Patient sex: F
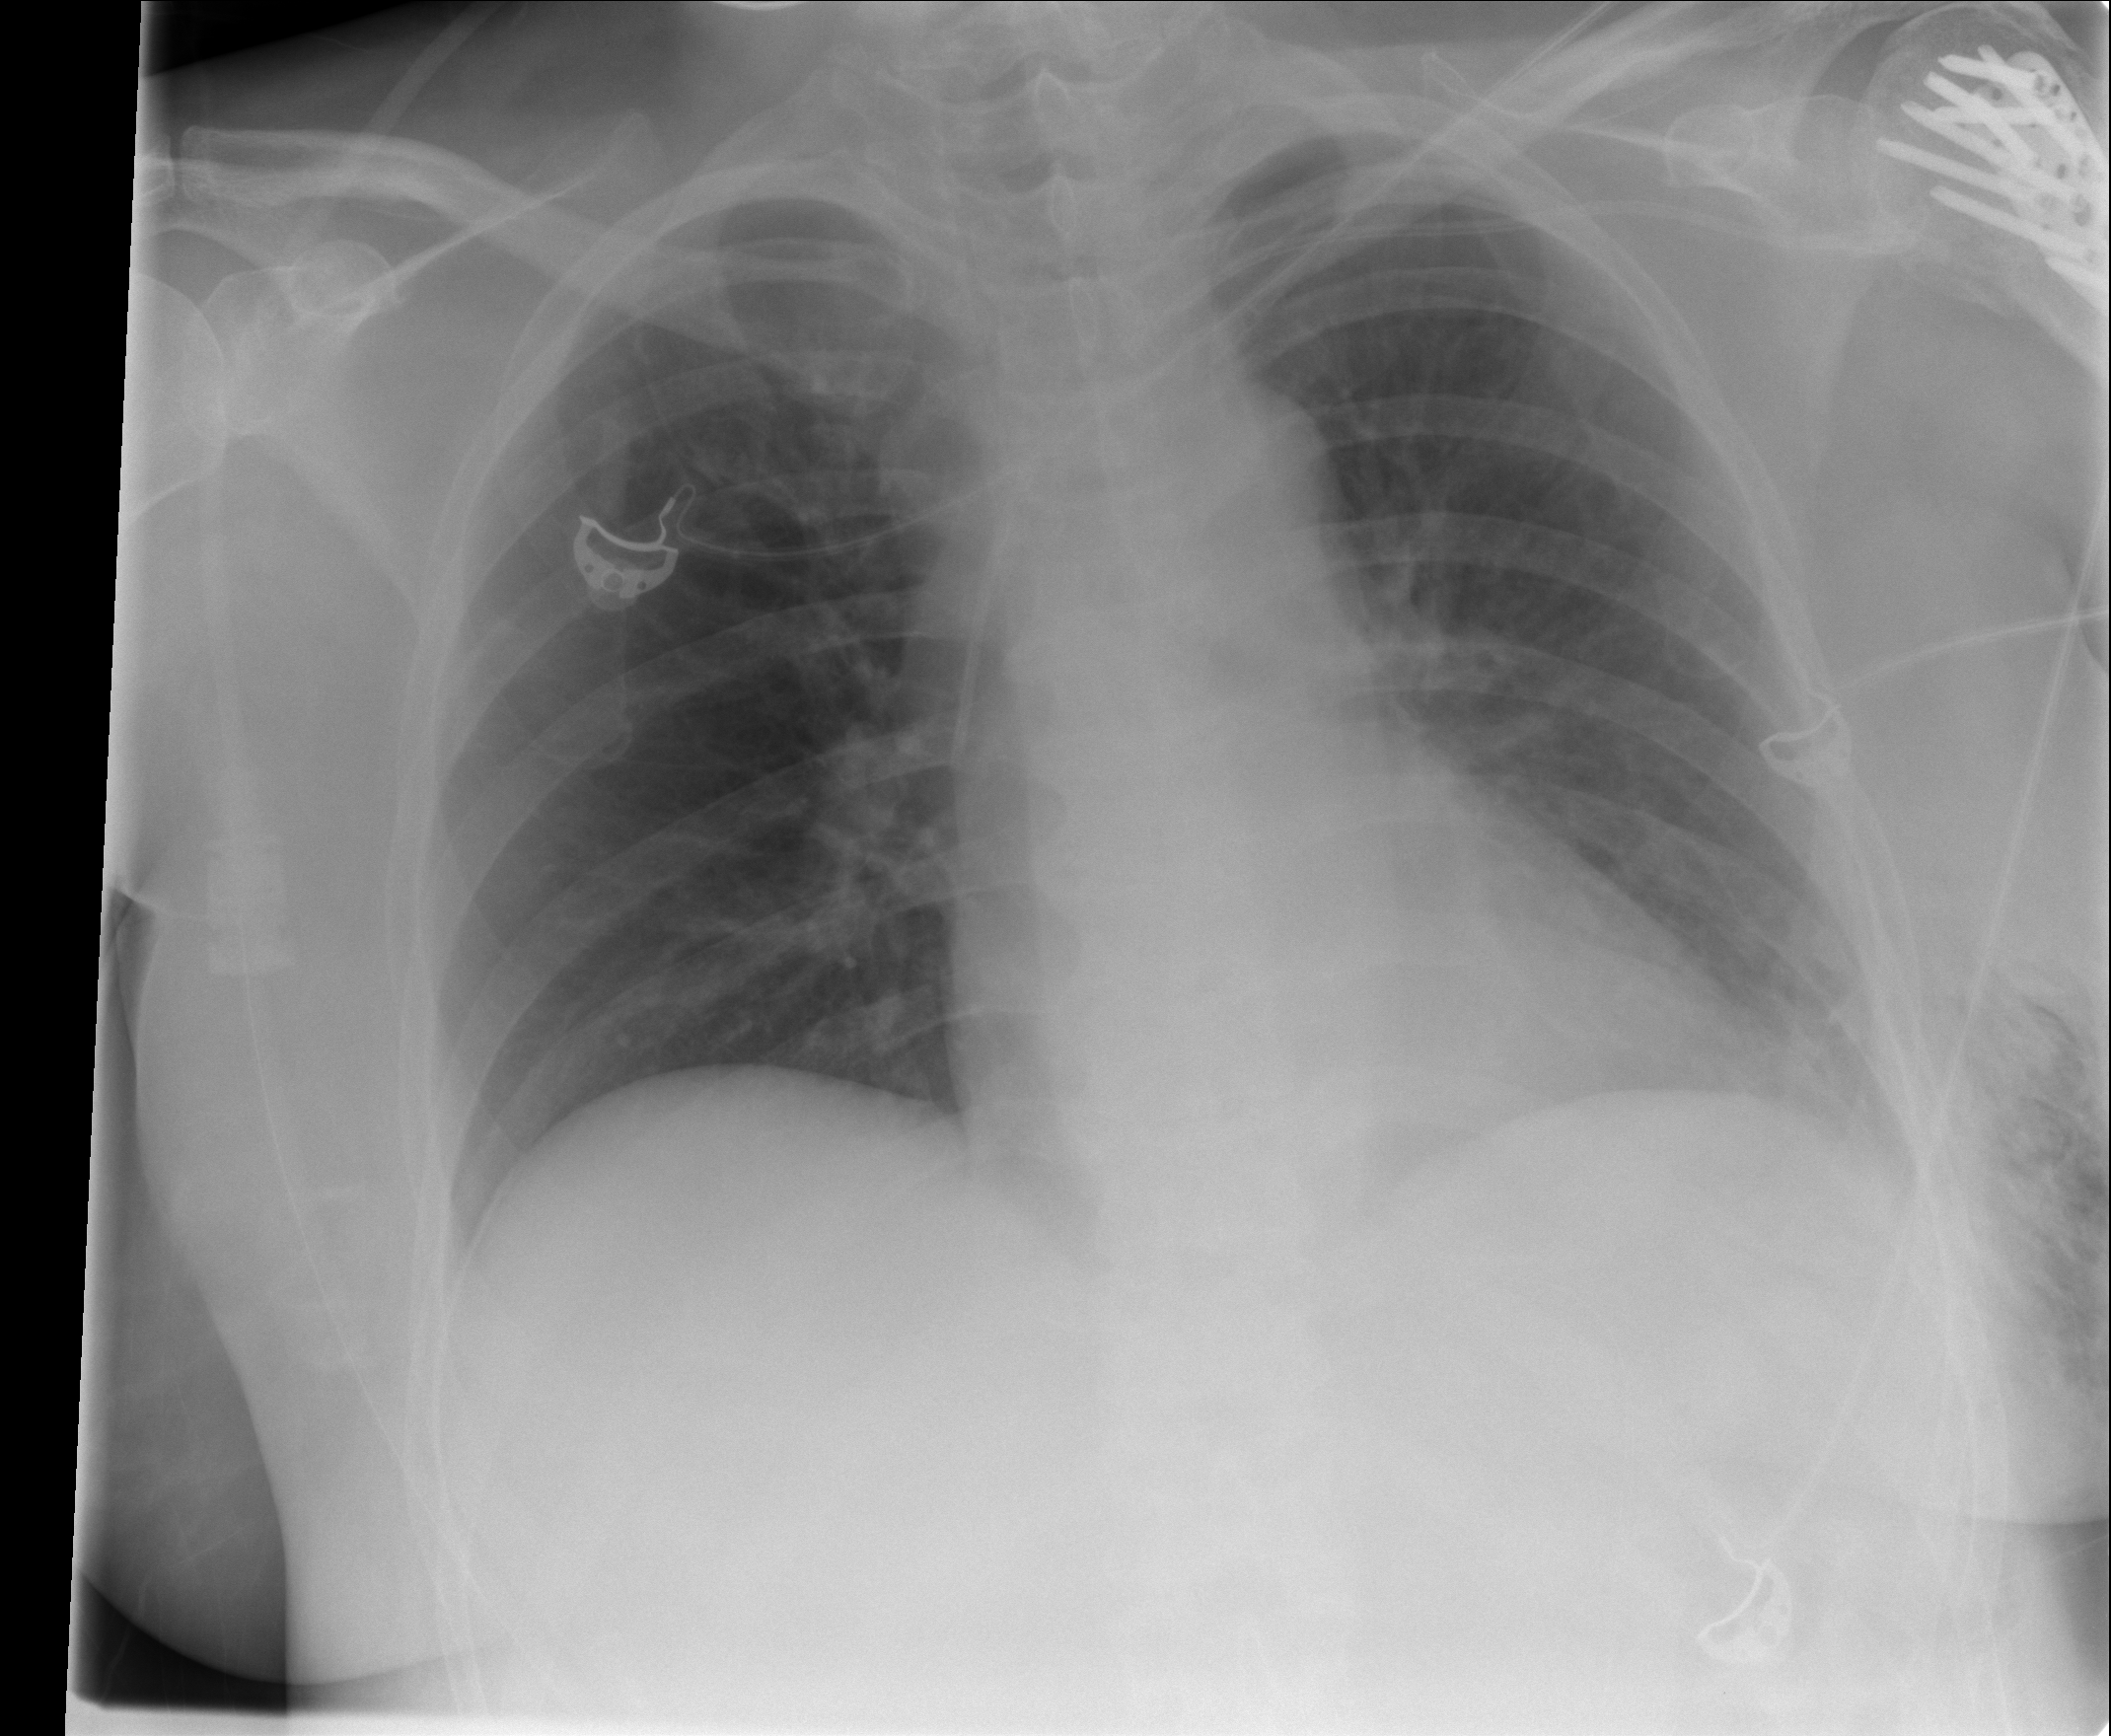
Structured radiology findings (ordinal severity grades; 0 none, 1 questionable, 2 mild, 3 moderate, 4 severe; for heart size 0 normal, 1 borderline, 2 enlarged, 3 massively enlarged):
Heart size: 0
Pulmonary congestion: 0
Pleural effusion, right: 0
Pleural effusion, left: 1
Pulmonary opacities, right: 0
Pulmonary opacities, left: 0
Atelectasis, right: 0
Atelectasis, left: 2